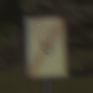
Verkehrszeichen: EndeUmleitung
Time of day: MorningAfternoon
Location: Outdoor (Nature)
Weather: PartlyCloudy
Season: NotSpecified
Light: Natural